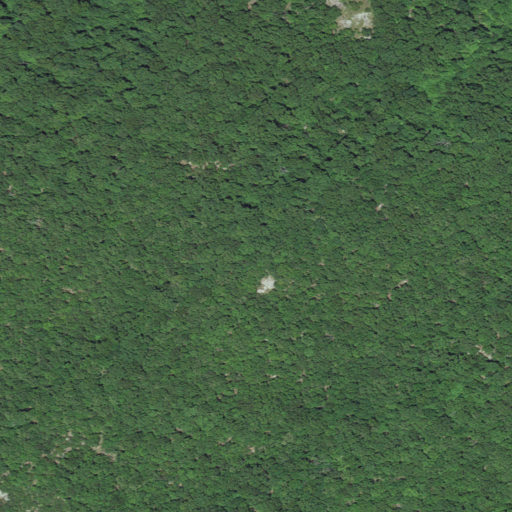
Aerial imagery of mountain in Missouri named Grassy Mountain containing only deciduous forest